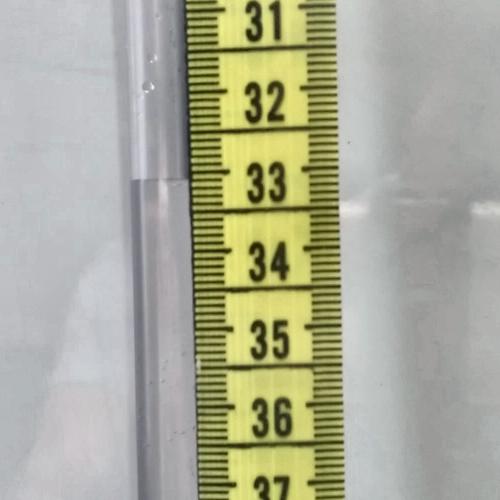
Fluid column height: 33.1 cm